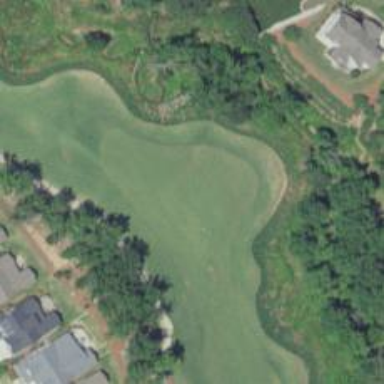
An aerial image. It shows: Golf hole.